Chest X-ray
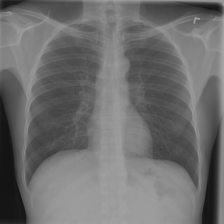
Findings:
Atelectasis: negative
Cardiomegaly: negative
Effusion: negative
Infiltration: negative
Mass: negative
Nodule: negative
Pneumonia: negative
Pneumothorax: negative
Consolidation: negative
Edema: negative
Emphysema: negative
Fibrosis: negative
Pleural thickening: negative
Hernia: negative